Question: I have opened a simple text file in Notepad++ and "iterated" through all languages' styles available in my 'Language' menu. I noticed, that after applying some of them, text displays spaces in the beginning of some lines (left margin), while in other language formatting all this spaces are gone and each line starts with a character next to left margin.
Does anyone know, where in 'User Defined Language' window is an option responsible for that? Or which (XML file) parameter controls this?
: I have Notepad++ '6.5.1' and I found spaces, when using 'Javascript', 'Pascal' and 'Resource file'. I also found it in non-standard 'Markdown' styling, described <URL>. Example:

I don't like spaces in the beginning of lines, so I would like to remove them from all my languages / styles, but I don't know which param / option is responsible for that.
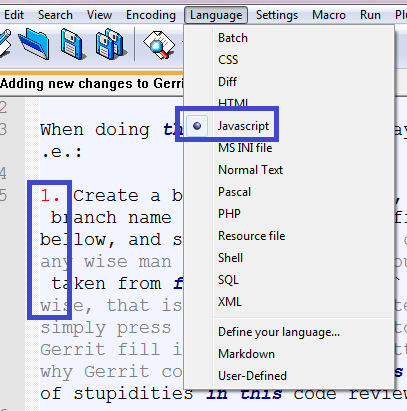
Answer: It seems that you have 'Word wrap' enabled (from 'View' menu). So the spaces "in the beginning of some lines" that you are referring to, is the space between two words of your sentence, that depending on the language, the lexer decides whether to move it in the next row or not.
So this doesn't actually remove the spaces, it's just a matter of visualization. If you remove the 'Word wrap' option, the spaces are still there.
Now, to achieve this result to each of your documents, the only thing to do is to NOT apply any language style or to be more precise, to select 'Normal Text' language from the Language menu, as shown in below screenshot (which actually makes sense since from your screenshot it seems that you are editing simple text files). In addition go to 'Settings' > 'Preferences...' > 'New Document' and in the 'Default language' and make sure that you have 'Normal Text' selected.